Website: home-depot
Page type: customer-info-address
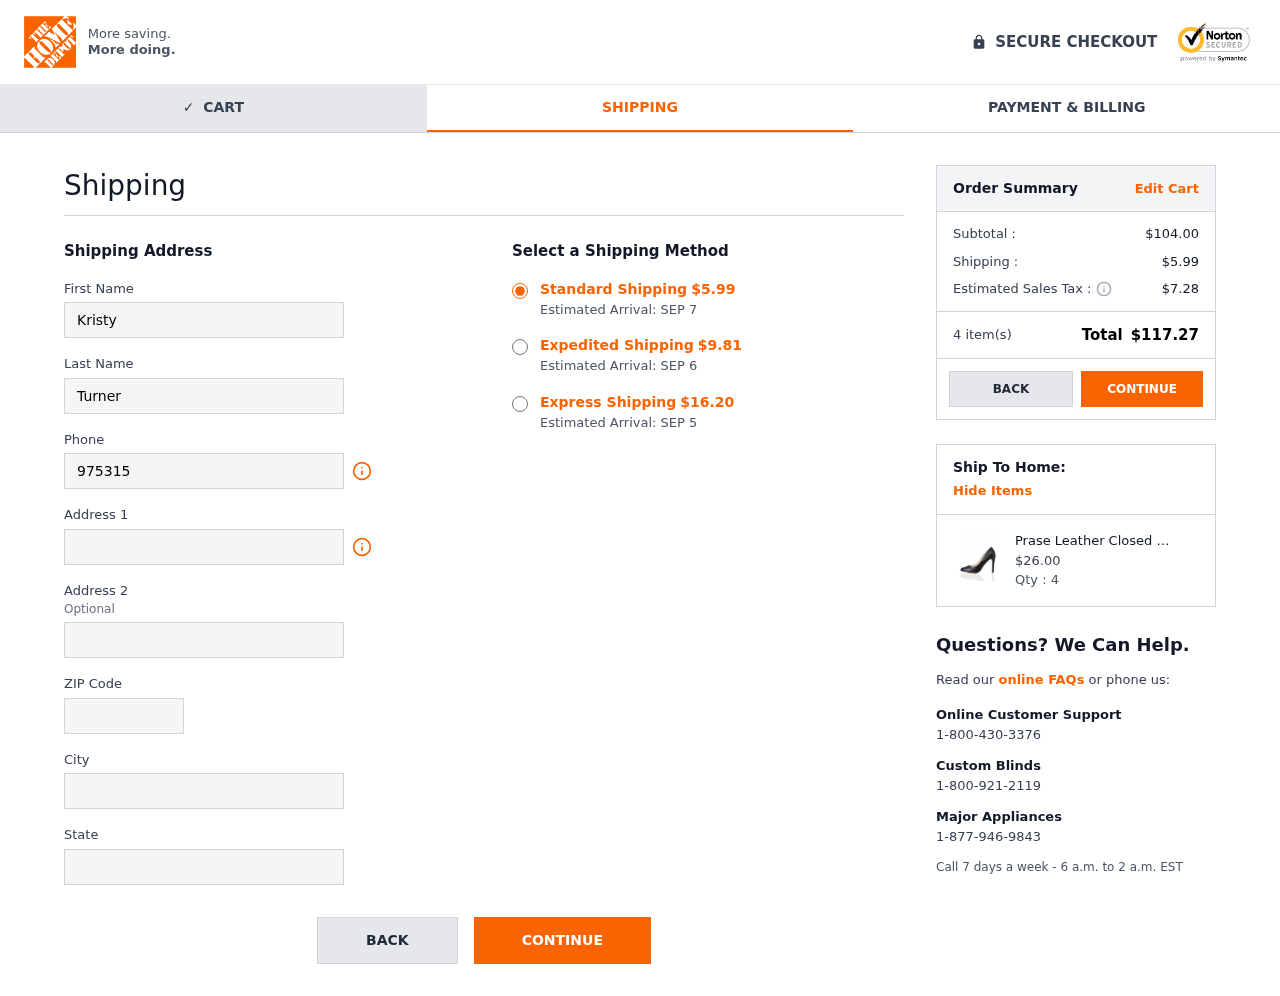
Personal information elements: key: PII_CITY
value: Georgeburgh
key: PII_FIRSTNAME
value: Kristy
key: PII_LASTNAME
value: Turner
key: PII_PHONE
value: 9753155661
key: PII_POSTCODE
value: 44041
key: PII_STATE
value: VI
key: PII_STREET
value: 72055 Carpenter Roads
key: PII_STREET2
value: Apt. 679
Product elements: key: PRODUCT1_NAME
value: Prase Leather Closed Toe Heels, Black (Black), 6 UK
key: PRODUCT1_PRICE
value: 26
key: PRODUCT1_QUANTITY
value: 4
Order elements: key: ORDER_SHIPPING_COST
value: $5.99
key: ORDER_DELIVERY_DATE
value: Estimated Arrival: SEP 7
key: ORDER_SHIPPING_COST_EXPEDITED
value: $9.81
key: ORDER_DELIVERY_DATE_EXPEDITED
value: Estimated Arrival: SEP 6
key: ORDER_SHIPPING_COST_EXPRESS
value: $16.20
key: ORDER_DELIVERY_DATE_EXPRESS
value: Estimated Arrival: SEP 5
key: ORDER_SUBTOTAL
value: $104.00
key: ORDER_TAX
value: $7.28
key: ORDER_NUM_ITEMS
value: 4 item(s)
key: ORDER_TOTAL
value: $117.27